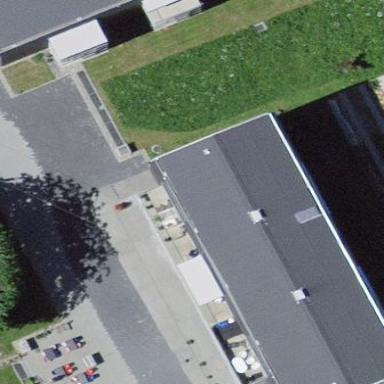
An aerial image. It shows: Grey building with gambrel-shaped grey roof.